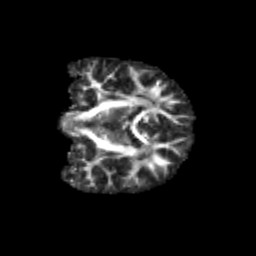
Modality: FA
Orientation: coronal
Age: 12
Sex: male
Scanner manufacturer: siemens
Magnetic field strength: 3 T
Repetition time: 3.8 s
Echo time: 0.07 s